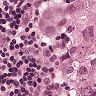
Metastatic tissue present: yes